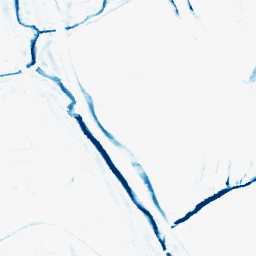
Category: morphological
Decomposition family: morphological_rect
Decomposition parameters: operation: closing
width: 10
height: 5
Upsampling method: regularized
Upsampling parameters: scale: 2
lambda_reg: 0.01
Upsampling scale: 2